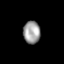
Tissue: prostate
Cell type: T cells
Senescence score: 0.3152
Nuclear area (px): 380
Mean DAPI intensity: 156.397